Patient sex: M
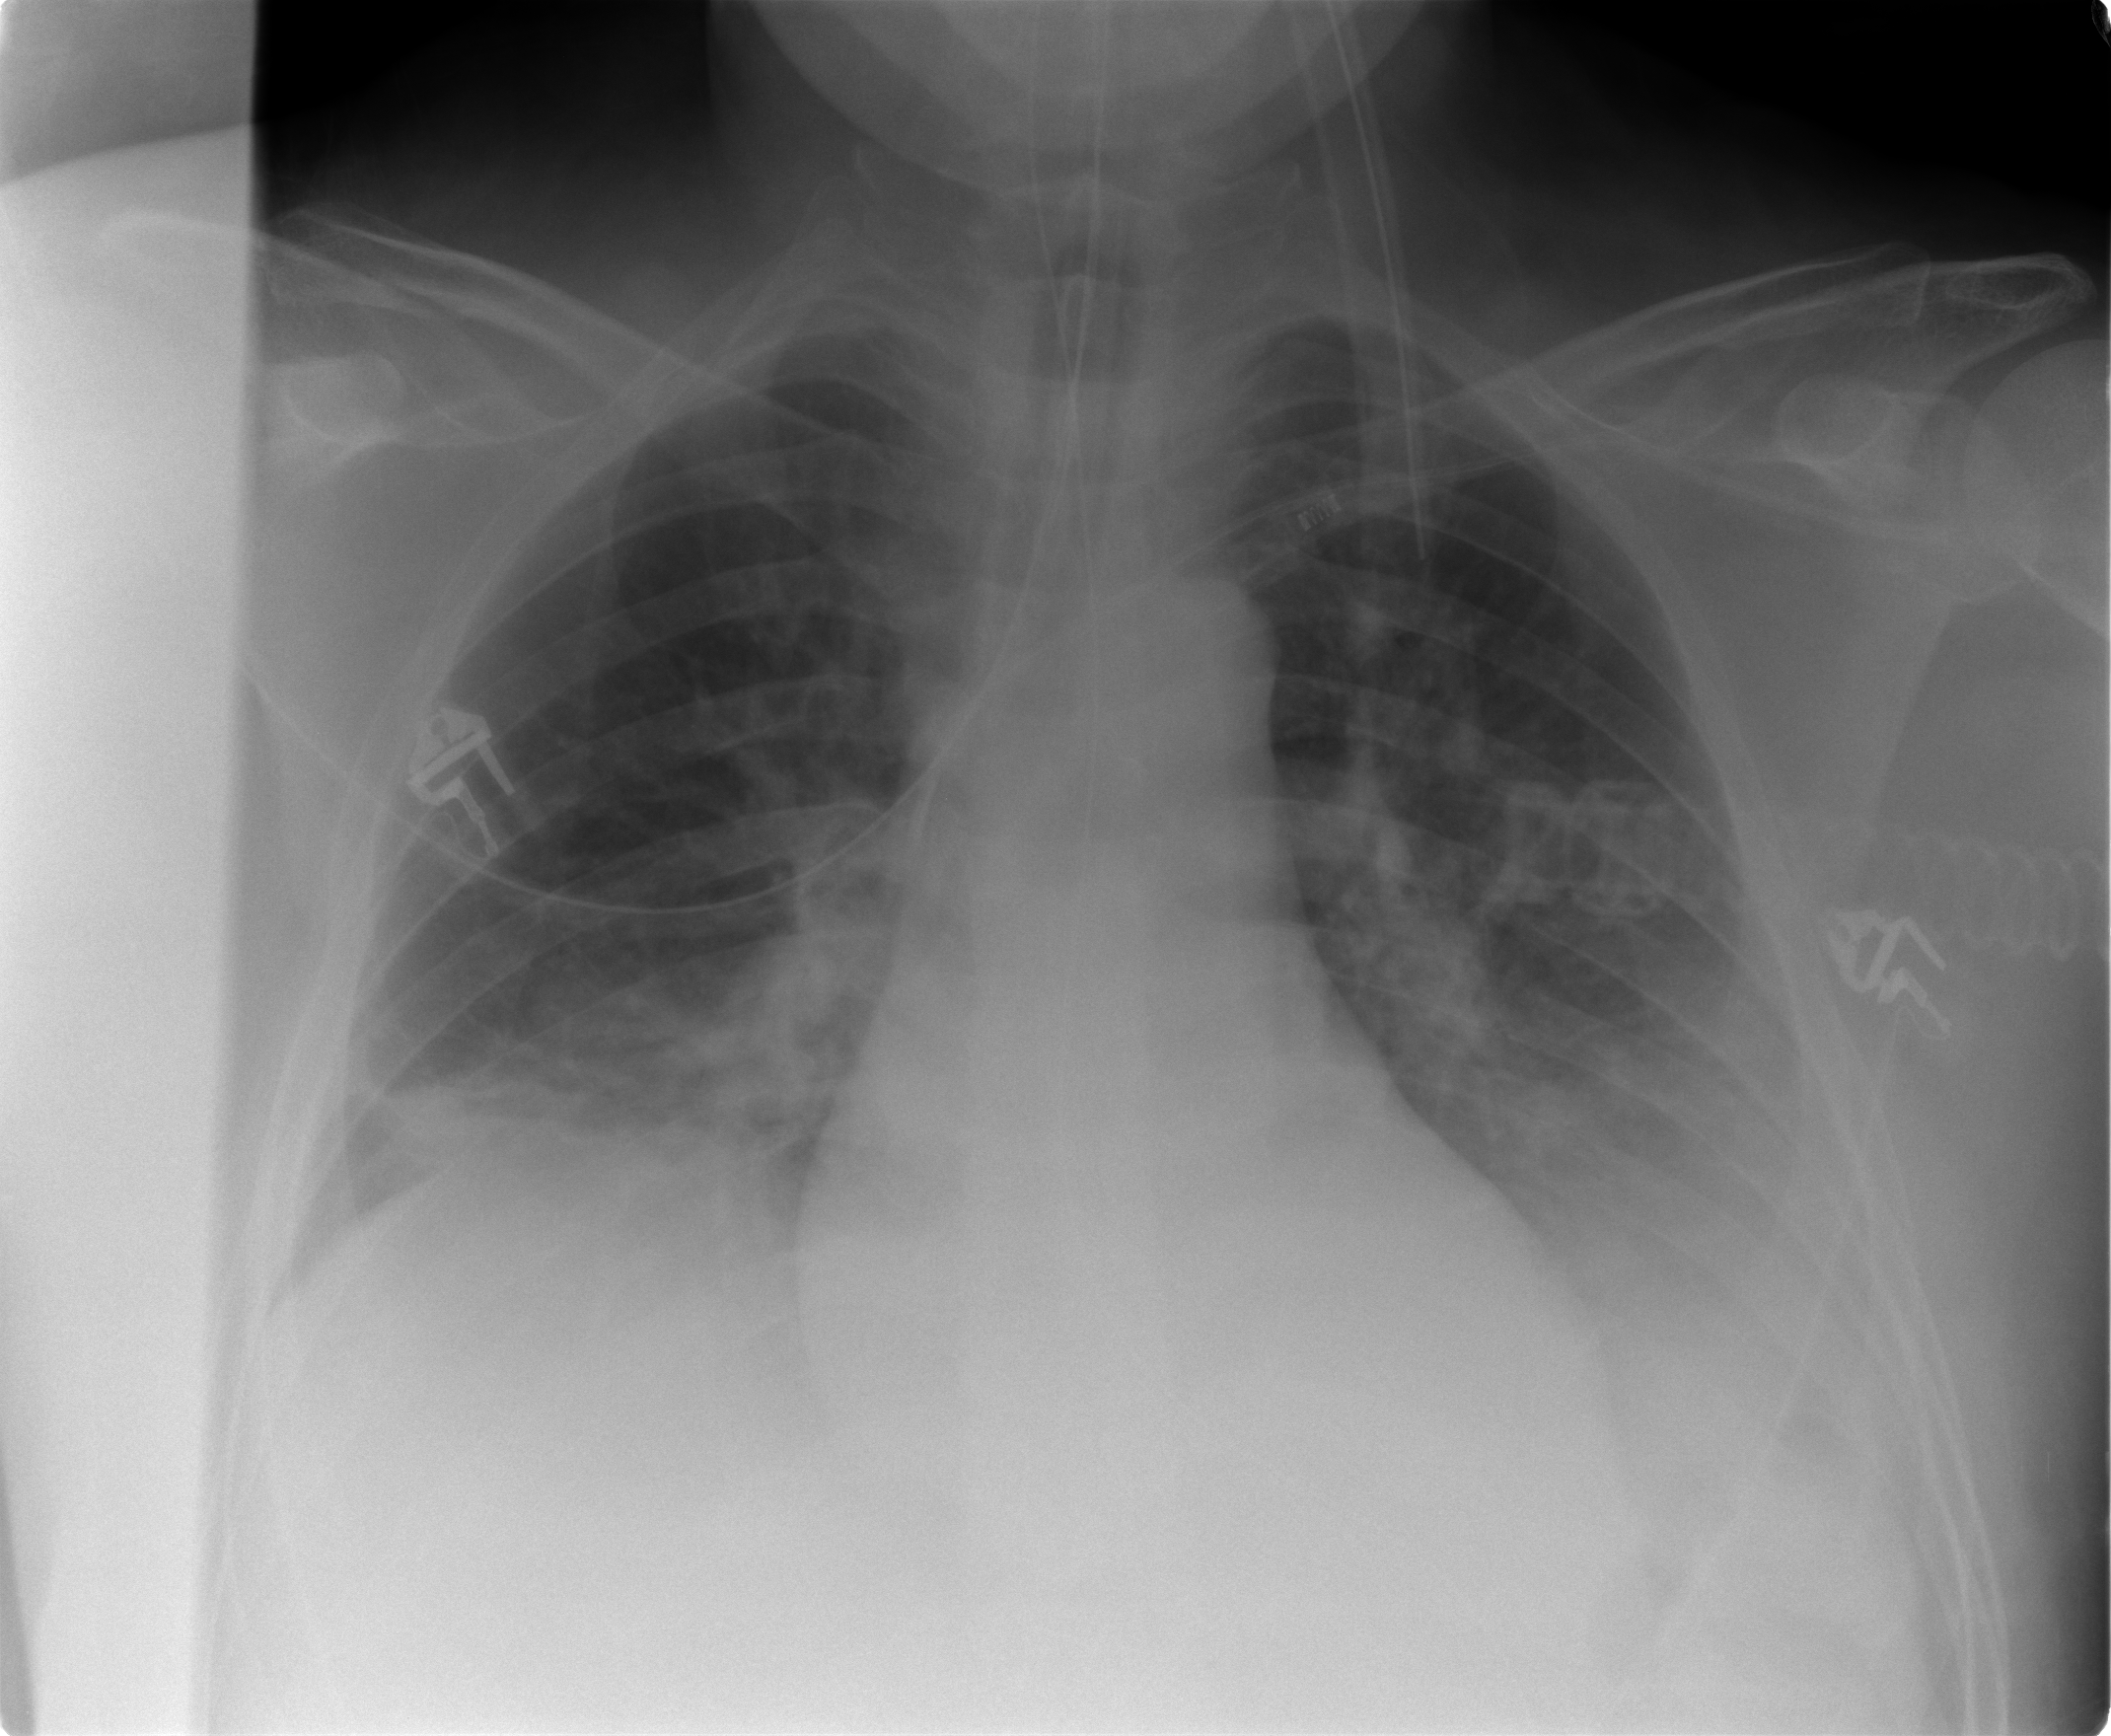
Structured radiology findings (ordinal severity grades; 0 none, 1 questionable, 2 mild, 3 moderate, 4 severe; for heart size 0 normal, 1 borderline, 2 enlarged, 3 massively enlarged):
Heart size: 0
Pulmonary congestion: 1
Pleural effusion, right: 0
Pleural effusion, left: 2
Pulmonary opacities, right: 2
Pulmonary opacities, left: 2
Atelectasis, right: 3
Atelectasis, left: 3